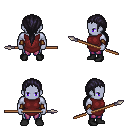
a pixel art fantasy rpg character, male body template, dark elf, purple skin, maroon tunic, magenta pants, raven ponytail hairstyle, cloth bracers, black shoes, spear, four views (front, back, left, right), 2x2 character sprite sheet, small pixel art, hard edges, no anti-aliasing